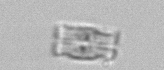
Label: Bacillariophyceae_morphotype1